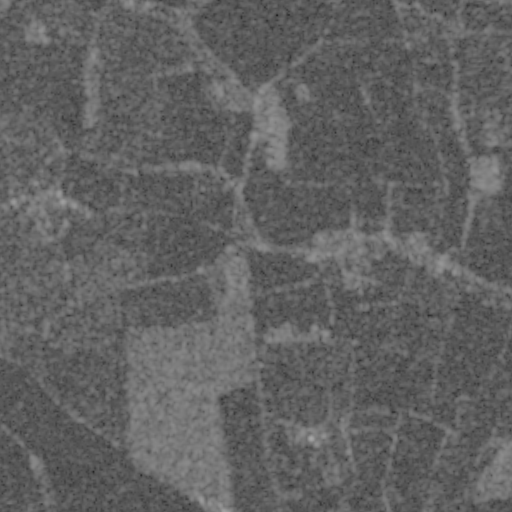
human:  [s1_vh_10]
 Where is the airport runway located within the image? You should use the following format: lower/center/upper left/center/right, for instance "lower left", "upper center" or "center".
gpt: The airport runway is located in the center left of the image.
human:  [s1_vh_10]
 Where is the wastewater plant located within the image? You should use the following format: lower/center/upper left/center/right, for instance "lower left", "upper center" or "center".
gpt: The wastewater plant is located in the upper center of the image.
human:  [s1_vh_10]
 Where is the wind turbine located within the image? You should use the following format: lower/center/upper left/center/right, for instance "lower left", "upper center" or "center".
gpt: The wind turbine is located in the center of the image.
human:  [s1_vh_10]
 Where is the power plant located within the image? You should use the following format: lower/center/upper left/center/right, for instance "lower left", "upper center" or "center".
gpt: There is no power plant in the image.

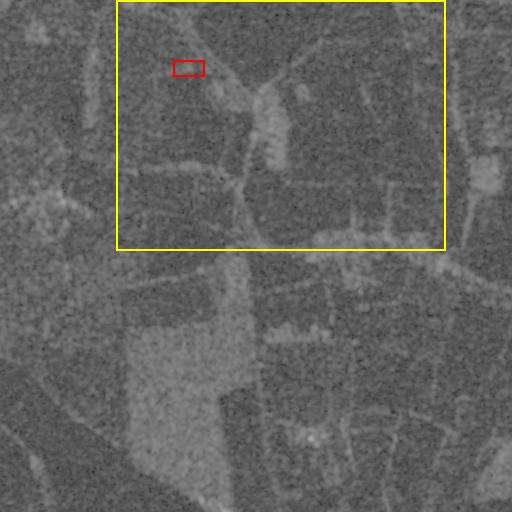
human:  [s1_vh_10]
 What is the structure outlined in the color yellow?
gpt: The structure outlined in yellow is a crop field.
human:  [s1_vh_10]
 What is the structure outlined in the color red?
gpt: The structure outlined in red is a wastewater plant.
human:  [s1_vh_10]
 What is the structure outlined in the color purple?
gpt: There is no purple outline.